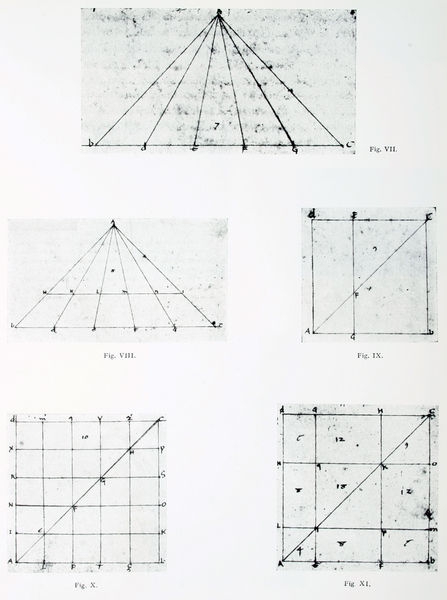
Titel: De Prospectiva Pingendi, Libro Primo, Fig. VII - XI
Künstler: Piero della Francesca
Standort: Reggio Emilia
Institution: Biblioteca Panizzi
Schlagwörter: weiß, dreieck, grau, mitte, schwarz, skizze, zeichnung, architektur, fünf, felder, gitter, figur, blatt, schrift, papier, perspektive, fläche, linien, figuren, symmetrie, zahlen, ziffern, gerade, striche, betrachter, rechtecke, punkte, tusche, buch, rechteck, kegel, strahlen, linie, schnitt, illustration, schwarzweiß, buchstaben, strich, punkt, bleistift, entwurf, stift, tinte, schema, kasten, quadrate, geometrisch, eiß, weissw, quader, strecke, zahl, fluchtpunkt, konstruktion, diagonale, diagonalen, plan, achsen, pyramide, skizzen, reproduktion, dreiecke, rennaissance, geometrie, quadrat, vierecke, bau, abbildung, raster, funktion, zelt, tabelle, neun, traktat, zeichnungen, maßstab, goldener schnitt, teilung, leonardo, winkel, horizontale, parallele, verbindungen, da vinci, leonardo da vinci, notizen, beschriftet, berechnung, zehn, mathematik, rechnung, theorie, vertikale, mittig, koordinaten, unterteilung, rechte winkel, geteilt, schmutzig, konstruiert, darstellungen, sonnenstand, lehrbuch, fig, bildfelder, standpunkt, blickwinkel, erfindung, wissenschaften, verhältnisse, schnittpunkt, abstände, endpunkte, faksimile, fluchtlinie, gerastert, mathemati, schnittpunkte, teilstrecke, verbindungspunkt, verfärbt, winkeö, zahlenmystik, fig., ungleichmäßig, diagramme, graphen, 5, lineare, forkmen, strah, fünfzig, verhältnismäßig, fig. vii, fig. viii, fig. ix, fig. x, fig. xi, geometrische zeichnungen, fig. vii - xi